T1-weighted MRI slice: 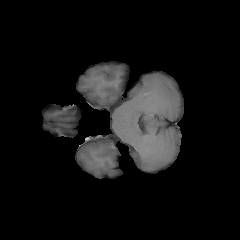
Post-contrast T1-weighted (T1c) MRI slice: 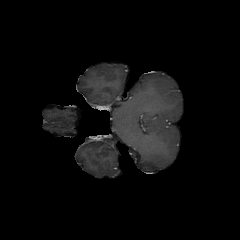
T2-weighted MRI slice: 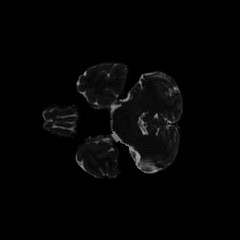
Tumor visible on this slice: no